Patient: sex M, age 42
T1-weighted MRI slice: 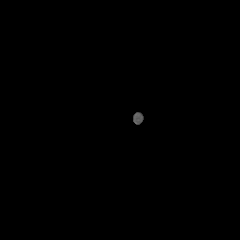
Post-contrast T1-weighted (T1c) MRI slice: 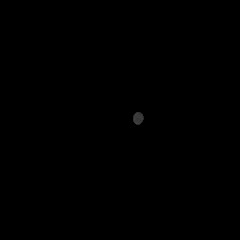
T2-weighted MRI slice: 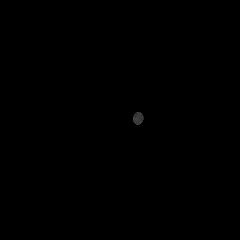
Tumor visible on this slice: no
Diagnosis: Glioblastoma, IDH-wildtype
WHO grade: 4